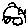
Label: car